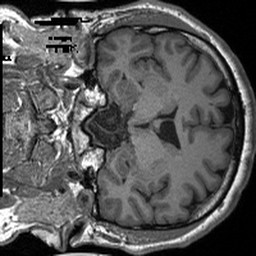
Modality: T1w
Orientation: coronal
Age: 34
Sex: male